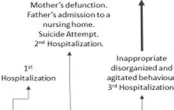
(A) Clinical history of the patient from 1994 to the end of the case study. *Therapeutic plan is slightly modified due to the patient's complaints of insomnia. #One of the antipsychotics used is discontinued due to the appearance of hyperprolactinemia. After stabilizing a hypomanic episode, olanzapine (oral) is substituted by aripiprazole (LAI), and therapy is readjusted to control insomnia.
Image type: chart (chart)